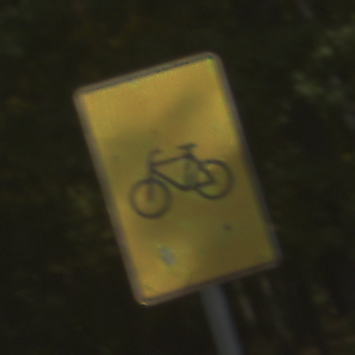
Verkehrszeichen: RadverkehrOhnePfeilsymbol
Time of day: MorningAfternoon
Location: Outdoor (Suburban)
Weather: Clear
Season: NotSpecified
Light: Natural